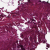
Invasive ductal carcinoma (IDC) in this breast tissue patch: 0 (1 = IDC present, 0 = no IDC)